Interaction volume radius: 10 \u00c5
Interaction volume height: 25 \u00c5
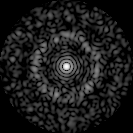
Disorder parameter: 0.8679